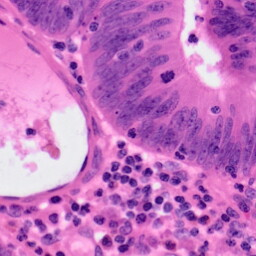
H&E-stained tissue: Colon